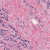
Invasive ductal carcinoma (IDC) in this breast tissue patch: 1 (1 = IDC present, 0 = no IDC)